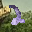
Label: 2